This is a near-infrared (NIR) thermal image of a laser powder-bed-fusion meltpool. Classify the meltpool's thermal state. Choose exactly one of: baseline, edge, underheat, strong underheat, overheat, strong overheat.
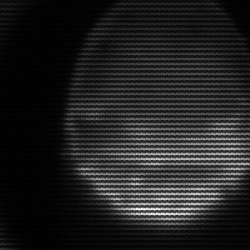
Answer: edge